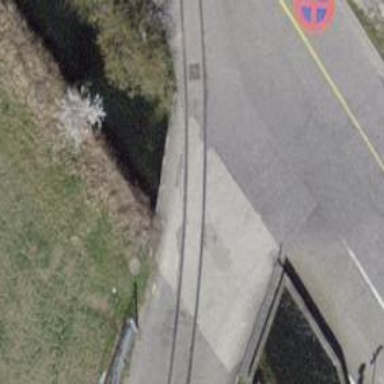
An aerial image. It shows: Culvert tunnel crossing over canal.